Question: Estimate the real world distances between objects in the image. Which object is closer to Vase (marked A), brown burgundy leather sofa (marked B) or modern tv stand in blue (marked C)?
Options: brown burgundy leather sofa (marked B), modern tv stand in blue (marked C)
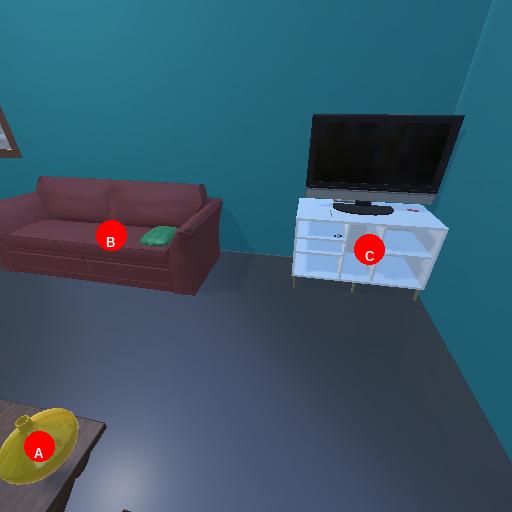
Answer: brown burgundy leather sofa (marked B)